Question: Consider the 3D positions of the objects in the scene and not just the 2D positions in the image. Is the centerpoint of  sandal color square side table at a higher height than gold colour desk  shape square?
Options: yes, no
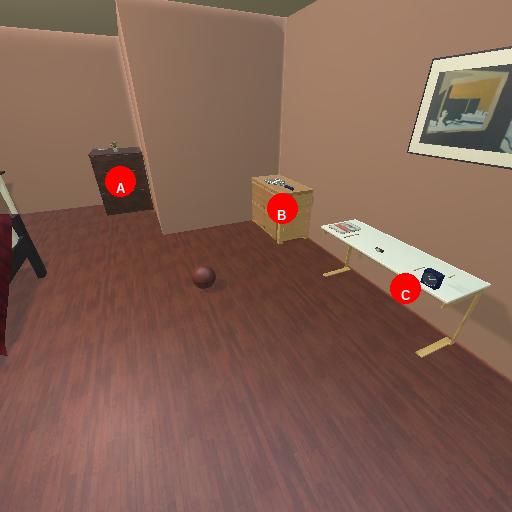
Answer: yes